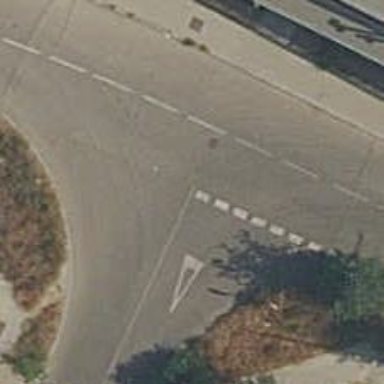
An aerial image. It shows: Road with "give way" sign.